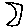
Label: moon